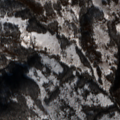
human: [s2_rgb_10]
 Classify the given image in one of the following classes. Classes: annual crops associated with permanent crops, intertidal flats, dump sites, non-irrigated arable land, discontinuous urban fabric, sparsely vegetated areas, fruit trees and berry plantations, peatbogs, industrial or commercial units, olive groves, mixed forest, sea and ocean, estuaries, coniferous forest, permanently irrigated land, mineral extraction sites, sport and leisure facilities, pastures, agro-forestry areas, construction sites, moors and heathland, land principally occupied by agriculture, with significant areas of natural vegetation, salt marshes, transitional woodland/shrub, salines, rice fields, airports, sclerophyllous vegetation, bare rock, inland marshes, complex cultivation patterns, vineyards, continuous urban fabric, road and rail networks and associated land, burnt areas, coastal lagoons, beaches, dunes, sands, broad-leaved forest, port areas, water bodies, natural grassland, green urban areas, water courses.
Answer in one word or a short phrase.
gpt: broad-leaved forest, natural grassland, transitional woodland/shrub